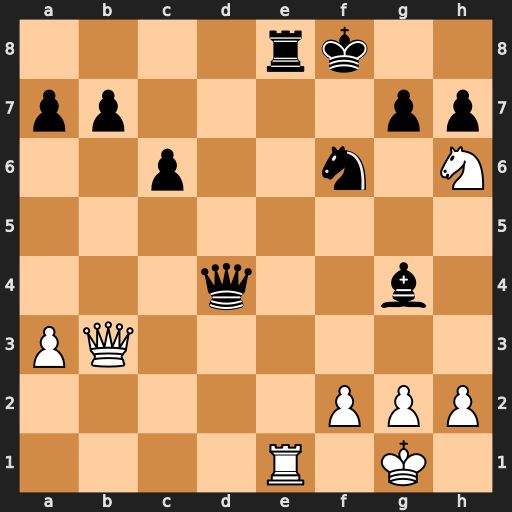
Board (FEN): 4rk2/pp4pp/2p2n1N/8/3q2b1/PQ6/5PPP/4R1K1
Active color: w
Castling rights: -
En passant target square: -
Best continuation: Qf7#